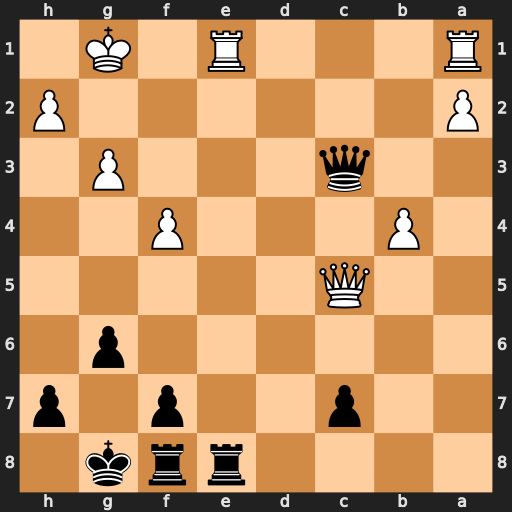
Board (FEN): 4rrk1/2p2p1p/6p1/2Q5/1P3P2/2q3P1/P6P/R3R1K1
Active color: b
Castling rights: -
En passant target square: -
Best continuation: Rxe1+ Rxe1 Qxe1+